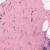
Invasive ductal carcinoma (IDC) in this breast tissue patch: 0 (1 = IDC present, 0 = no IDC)